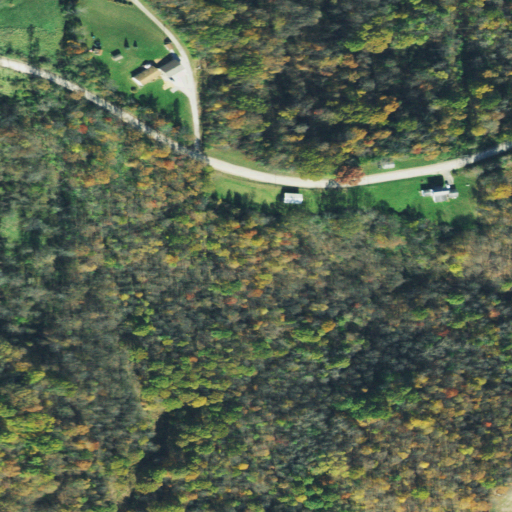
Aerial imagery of ridge(s) in Ohio named Groves Ridge containing deciduous forest, open development, mixed forest, pasture, and low intensity development